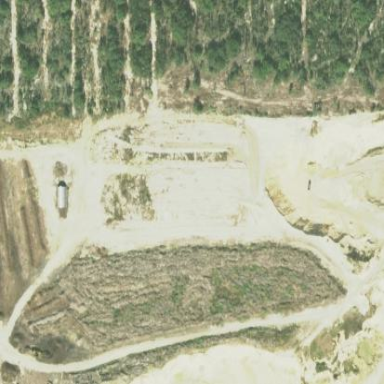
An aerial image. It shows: Quarry area.